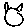
Label: cat